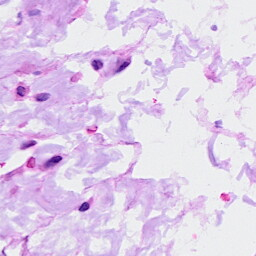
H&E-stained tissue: Ovarian